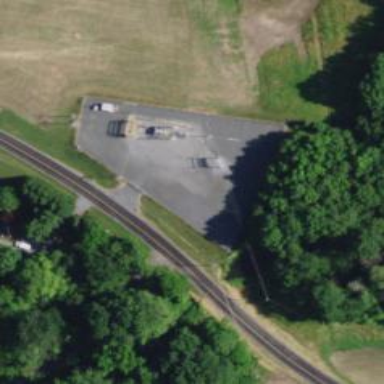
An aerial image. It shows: Substation surrounded by fence.